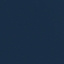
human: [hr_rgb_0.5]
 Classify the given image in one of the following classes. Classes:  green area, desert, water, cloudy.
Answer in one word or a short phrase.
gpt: water